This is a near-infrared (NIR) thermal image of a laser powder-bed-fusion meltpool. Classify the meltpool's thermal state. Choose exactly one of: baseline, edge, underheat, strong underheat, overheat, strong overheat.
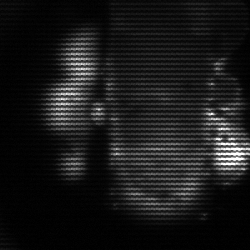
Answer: strong underheat